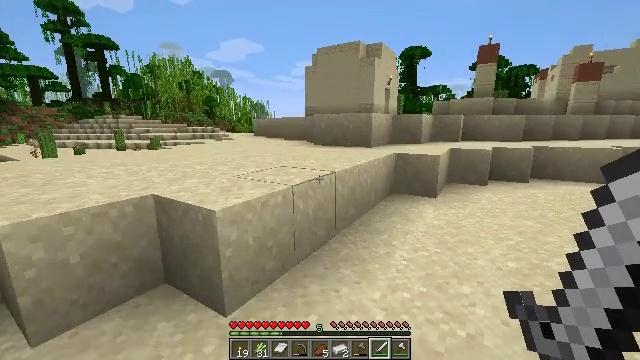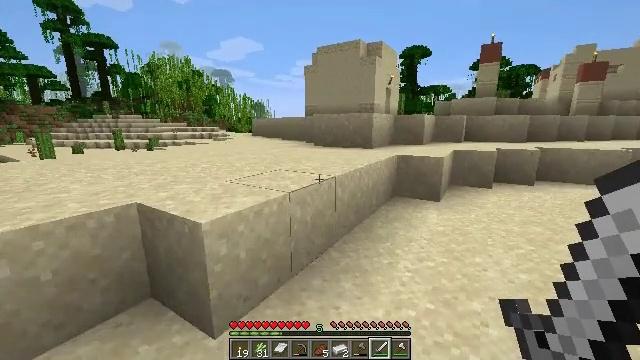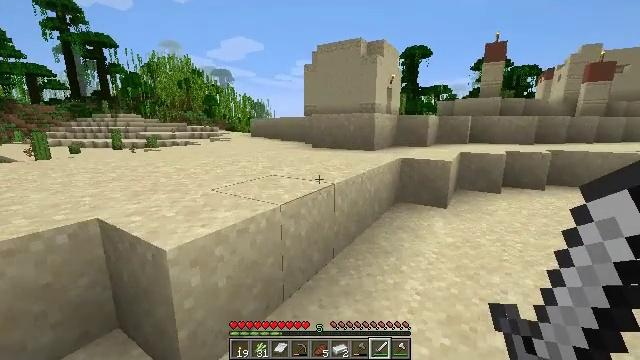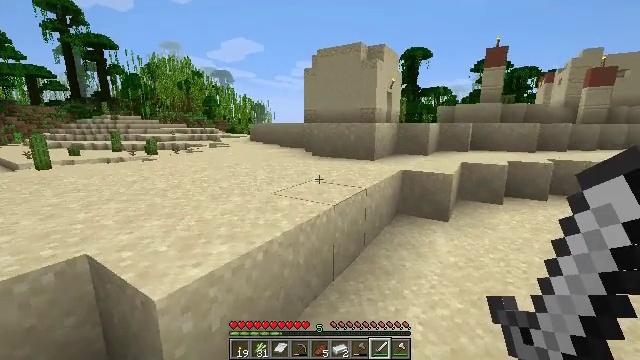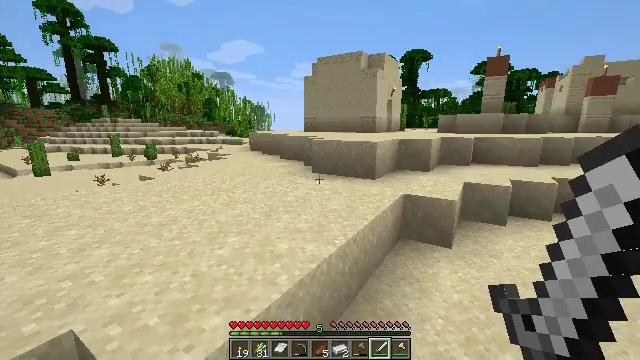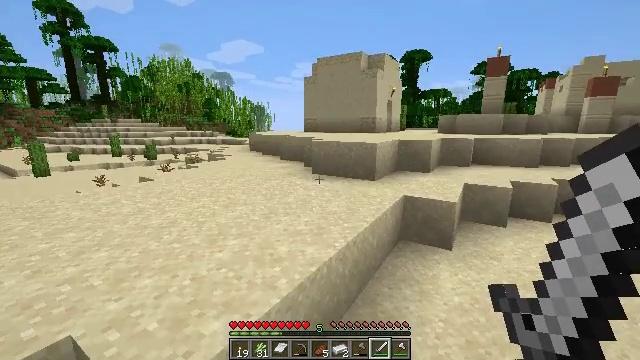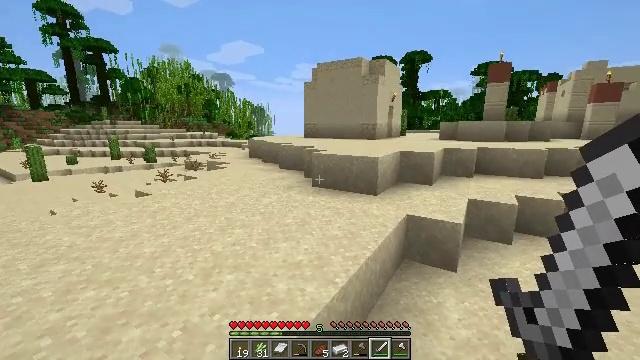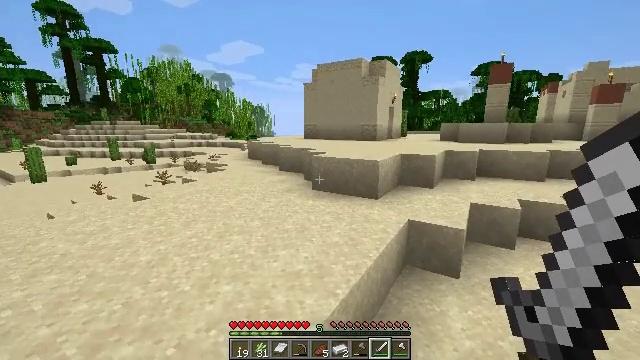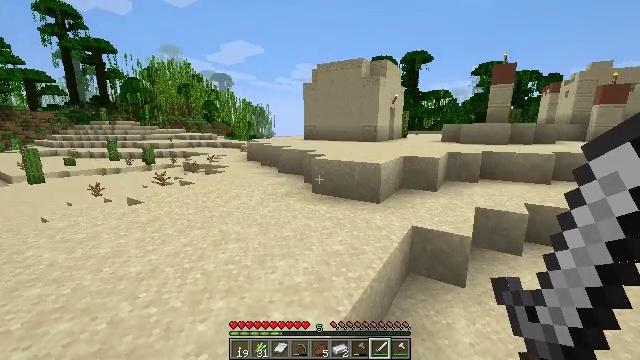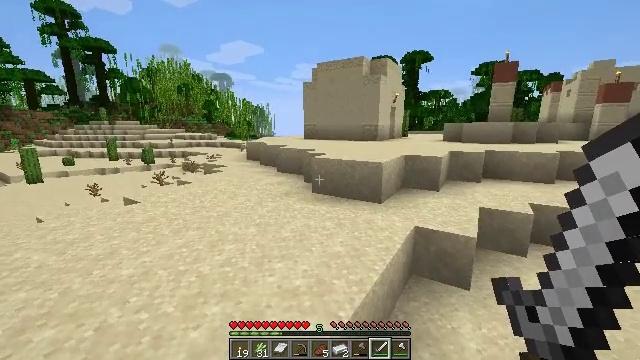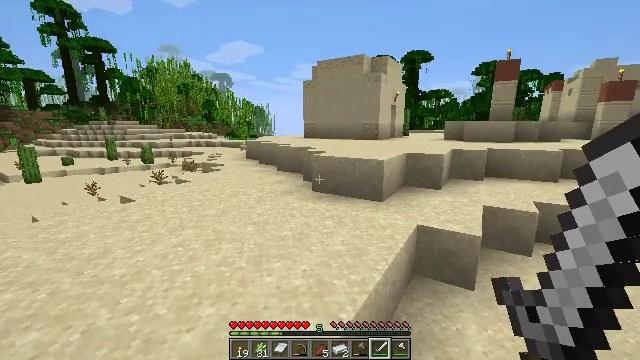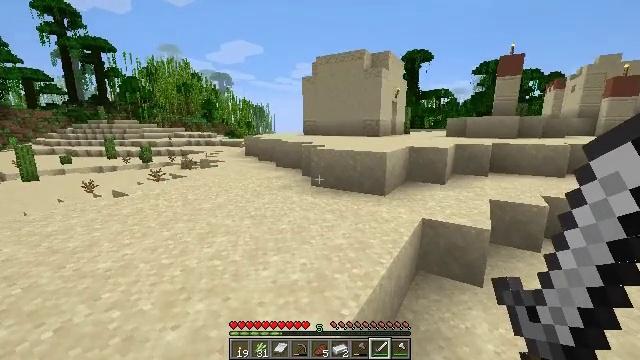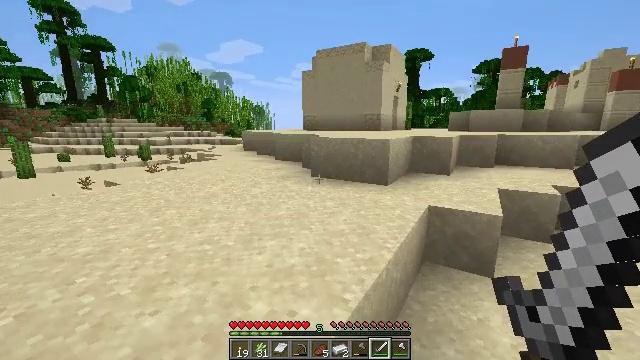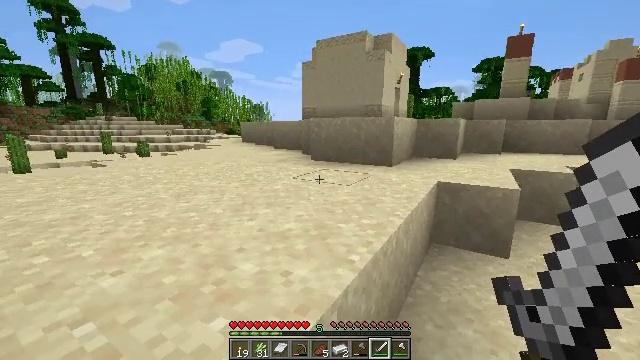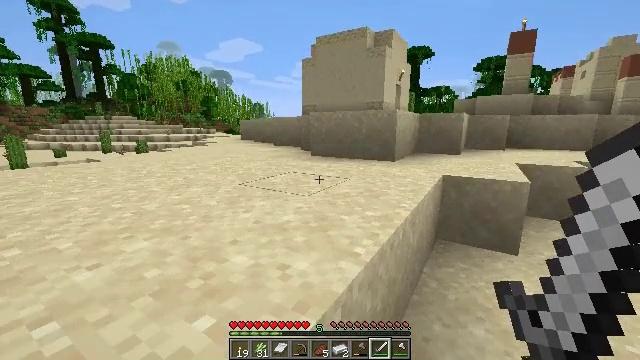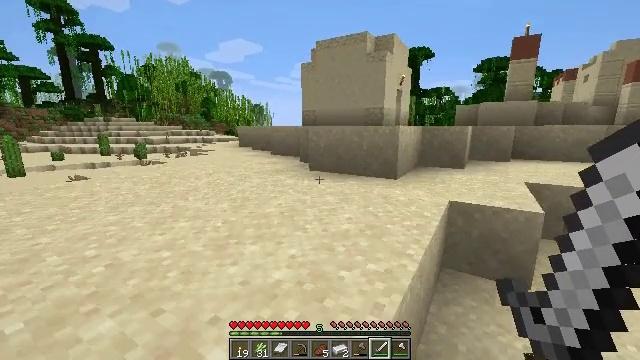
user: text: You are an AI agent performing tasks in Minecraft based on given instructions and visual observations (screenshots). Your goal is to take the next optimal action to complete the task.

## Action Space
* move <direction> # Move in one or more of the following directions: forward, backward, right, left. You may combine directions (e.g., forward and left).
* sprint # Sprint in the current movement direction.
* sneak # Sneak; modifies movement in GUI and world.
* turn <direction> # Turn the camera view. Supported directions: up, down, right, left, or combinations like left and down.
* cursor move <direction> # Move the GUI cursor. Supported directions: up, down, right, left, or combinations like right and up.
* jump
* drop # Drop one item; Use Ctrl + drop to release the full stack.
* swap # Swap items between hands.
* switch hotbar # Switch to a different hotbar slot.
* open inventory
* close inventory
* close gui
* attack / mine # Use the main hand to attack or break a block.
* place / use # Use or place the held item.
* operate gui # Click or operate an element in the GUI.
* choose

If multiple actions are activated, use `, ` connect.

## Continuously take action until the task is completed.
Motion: motion action
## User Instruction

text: Reclaim the smooth sandstone slab by mining it.
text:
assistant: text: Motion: move forward
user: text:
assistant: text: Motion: move forward
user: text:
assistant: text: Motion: move forward, jump
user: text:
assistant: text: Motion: move forward, jump
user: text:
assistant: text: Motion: move forward, jump
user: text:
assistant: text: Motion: move forward, jump
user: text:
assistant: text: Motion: move forward, jump
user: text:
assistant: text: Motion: move forward, jump
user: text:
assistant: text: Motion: move forward, jump
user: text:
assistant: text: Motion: move forward, jump
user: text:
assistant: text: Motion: move forward, jump
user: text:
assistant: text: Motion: move forward, jump
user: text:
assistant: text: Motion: move forward, jump
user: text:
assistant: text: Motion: move forward, jump
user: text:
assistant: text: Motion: move forward, jump
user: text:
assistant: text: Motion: move forward, jump
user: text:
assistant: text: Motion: move forward, jump
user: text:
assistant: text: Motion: move forward, jump
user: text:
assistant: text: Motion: move forward, jump
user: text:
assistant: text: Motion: move forward, turn right, jump
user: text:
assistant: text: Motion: move forward, turn right, jump
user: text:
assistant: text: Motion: move forward, turn right, jump
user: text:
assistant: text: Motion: move forward, turn right, jump
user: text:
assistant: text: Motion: move forward, turn right, jump
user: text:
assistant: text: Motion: move forward, turn right, jump
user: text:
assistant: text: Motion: move forward, turn right
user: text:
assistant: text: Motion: move forward, turn right
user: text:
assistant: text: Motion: move forward, turn right
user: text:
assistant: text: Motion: move forward, turn right
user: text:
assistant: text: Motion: move forward